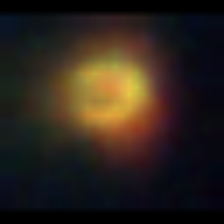
Taxon: NanoPlankton
Group: Other